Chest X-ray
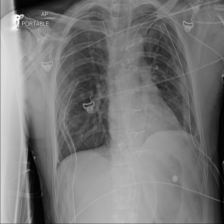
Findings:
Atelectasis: negative
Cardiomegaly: negative
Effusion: negative
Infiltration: negative
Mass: negative
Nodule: negative
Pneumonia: negative
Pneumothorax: positive
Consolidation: negative
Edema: negative
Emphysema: negative
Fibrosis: negative
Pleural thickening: negative
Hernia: negative